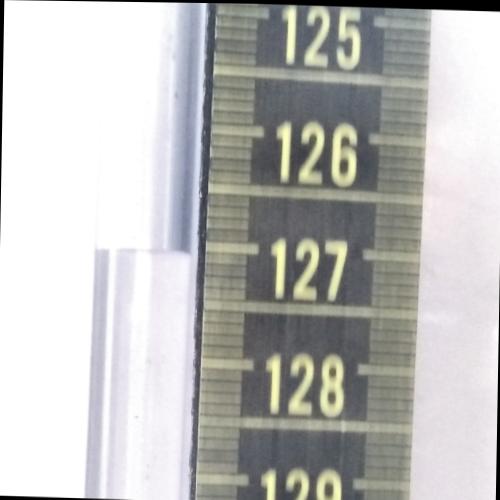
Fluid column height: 127.1 cm